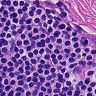
Metastatic tissue present: no